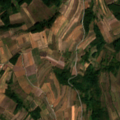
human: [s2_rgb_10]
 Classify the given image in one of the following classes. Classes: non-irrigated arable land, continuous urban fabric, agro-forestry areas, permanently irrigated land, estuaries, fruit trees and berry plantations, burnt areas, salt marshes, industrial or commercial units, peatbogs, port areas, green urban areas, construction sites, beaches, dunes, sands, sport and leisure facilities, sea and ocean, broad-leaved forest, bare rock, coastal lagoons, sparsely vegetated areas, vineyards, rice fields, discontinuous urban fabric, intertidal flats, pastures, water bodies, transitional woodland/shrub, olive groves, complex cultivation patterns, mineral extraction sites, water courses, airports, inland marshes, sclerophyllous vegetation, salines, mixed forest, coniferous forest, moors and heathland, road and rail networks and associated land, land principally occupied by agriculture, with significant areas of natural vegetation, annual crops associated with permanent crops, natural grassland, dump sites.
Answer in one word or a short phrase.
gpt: discontinuous urban fabric, non-irrigated arable land, complex cultivation patterns, land principally occupied by agriculture, with significant areas of natural vegetation